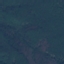
Land use / land cover class: Forest